Aerial crown-view tile of a tropical tree (Barro Colorado Island, Panama), acquired 20241112:
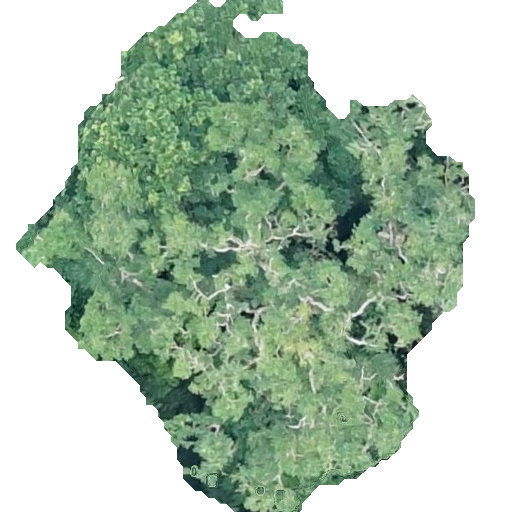
Species: Simarouba amara
GBIF accepted scientific name: Simarouba amara
Crown area: 227.273 m²